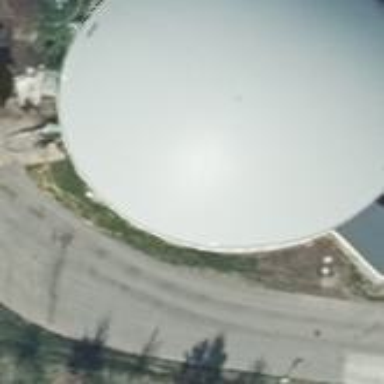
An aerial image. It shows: Building with grey storage tank.